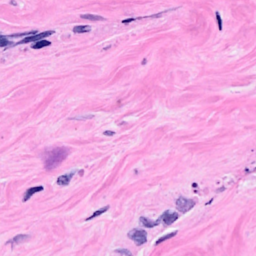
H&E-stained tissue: Breast